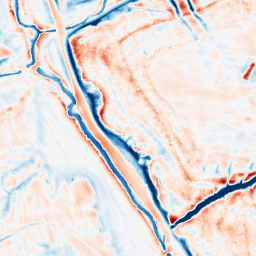
Category: edge_preserving
Decomposition family: bilateral
Decomposition parameters: d: 21
sigma_color: 50
sigma_space: 75
Upsampling method: quintic
Upsampling parameters: scale: 2
Upsampling scale: 2